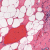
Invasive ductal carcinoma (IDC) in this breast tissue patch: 0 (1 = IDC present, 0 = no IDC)